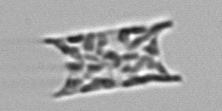
Label: Eucampia